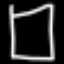
Label: square